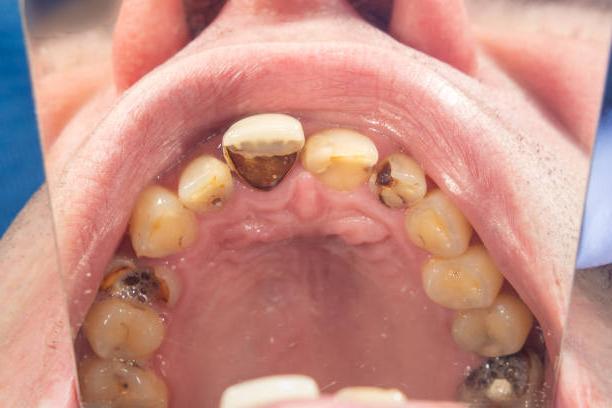
Condition: Gingivitis